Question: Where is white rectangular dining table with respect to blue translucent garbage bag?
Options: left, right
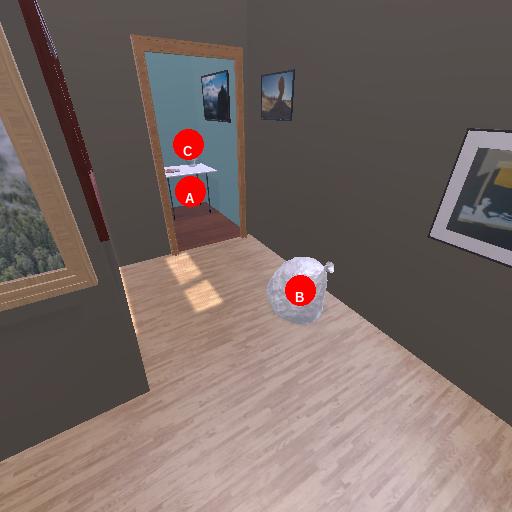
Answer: left